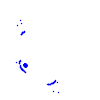
Particle: proton